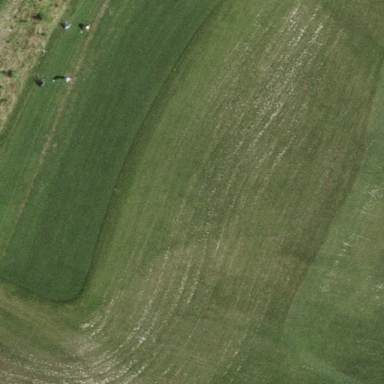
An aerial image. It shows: Golf tee.